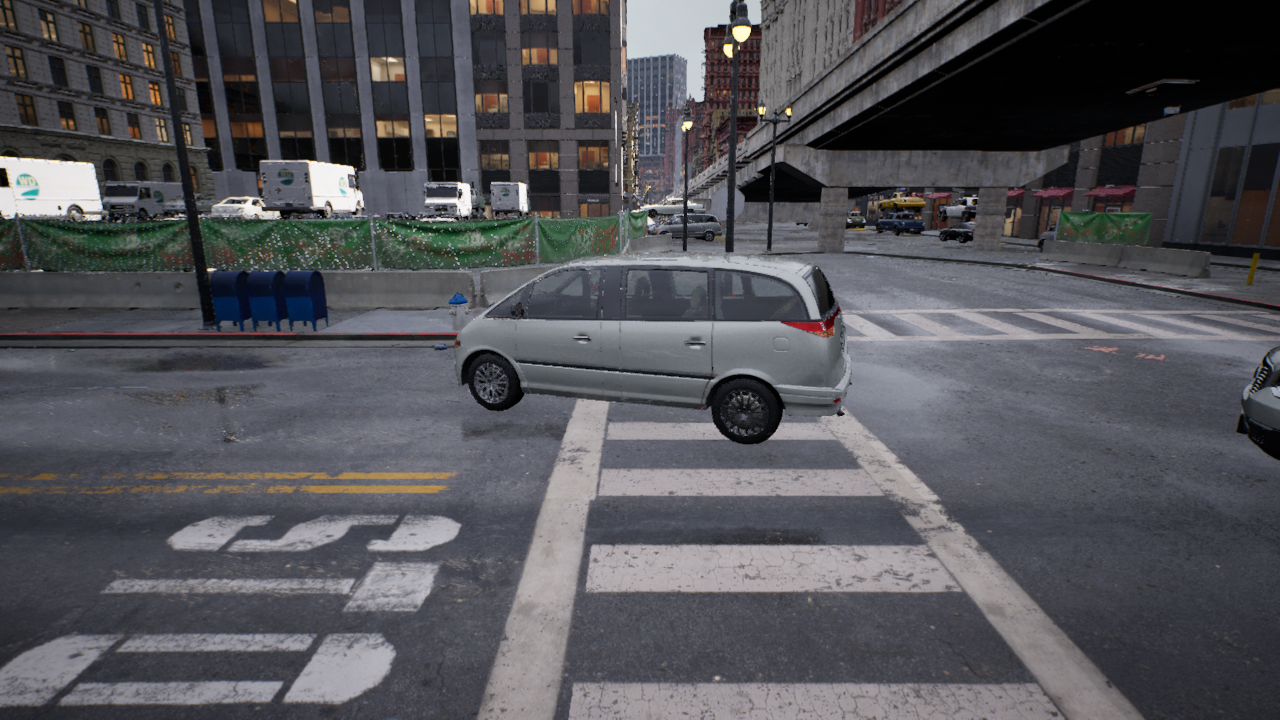
Venue: intersection
Lighting: clear day
Vehicle rig: minivan